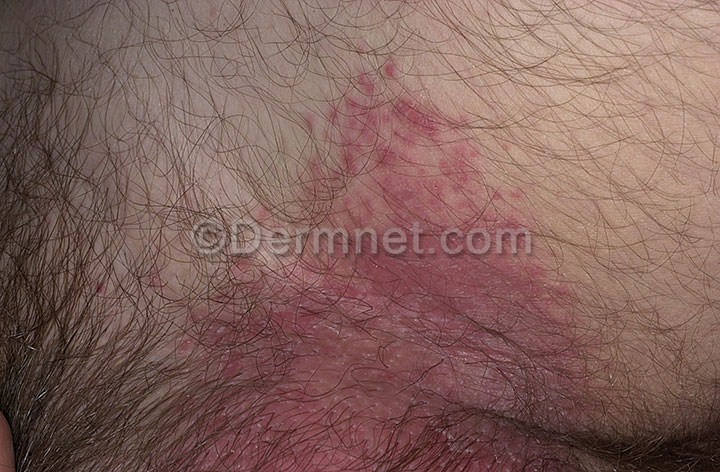
Disease: Tinea Ringworm Candidiasis and other Fungal Infections